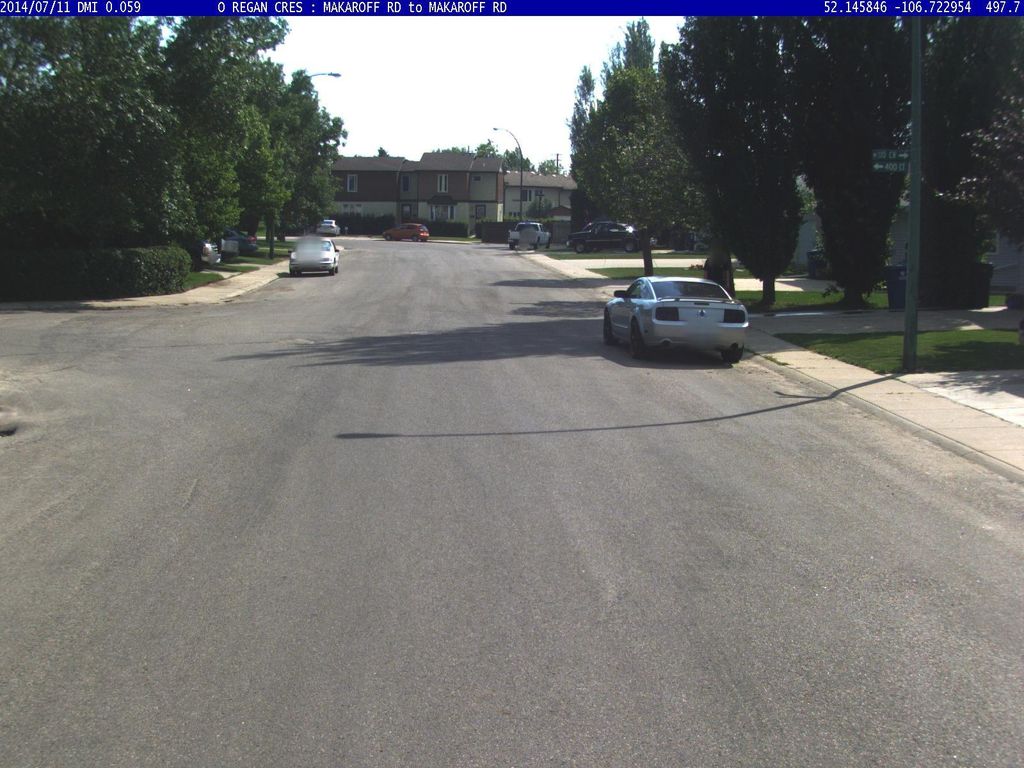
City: saskatoon